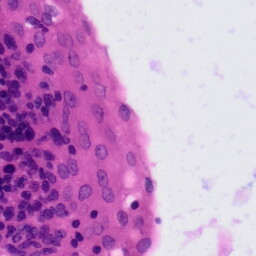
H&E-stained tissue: Tonsil